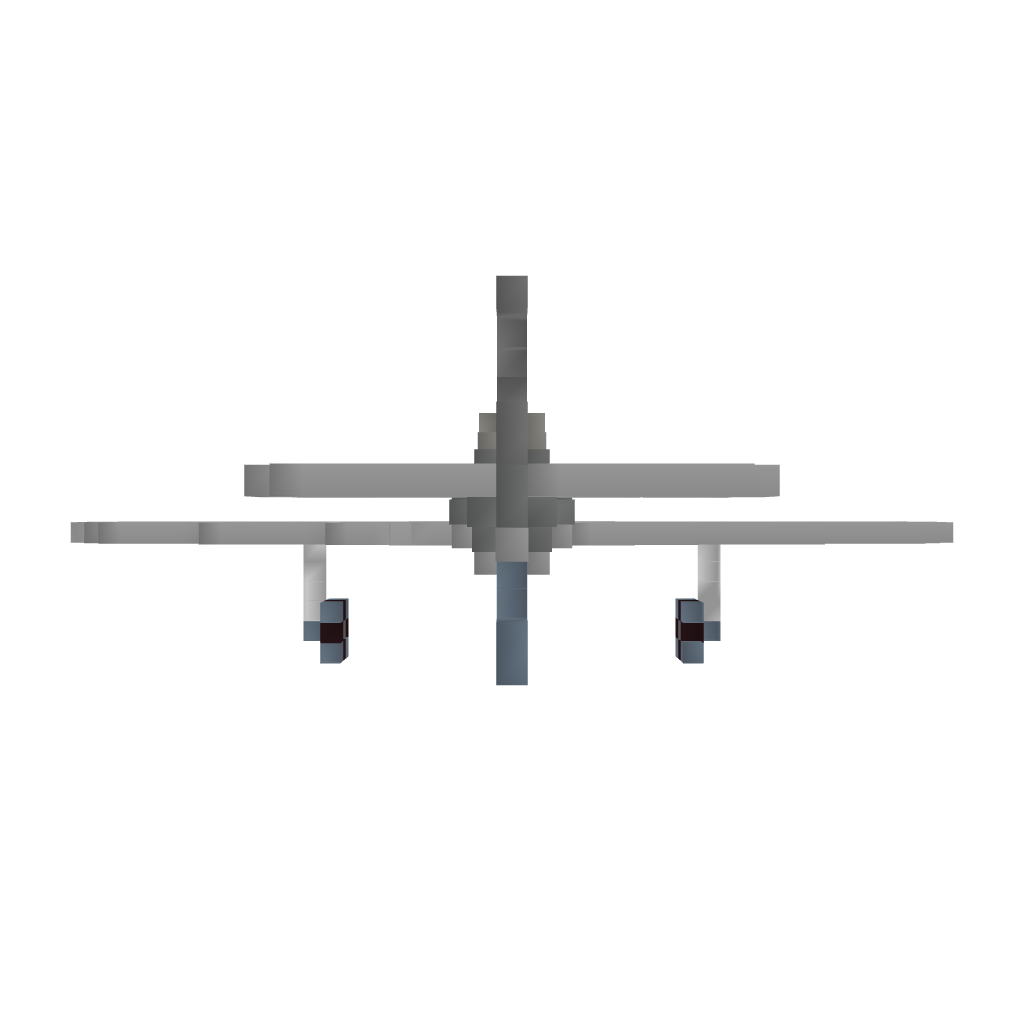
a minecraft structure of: Focke Wulf FW 190